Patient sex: M
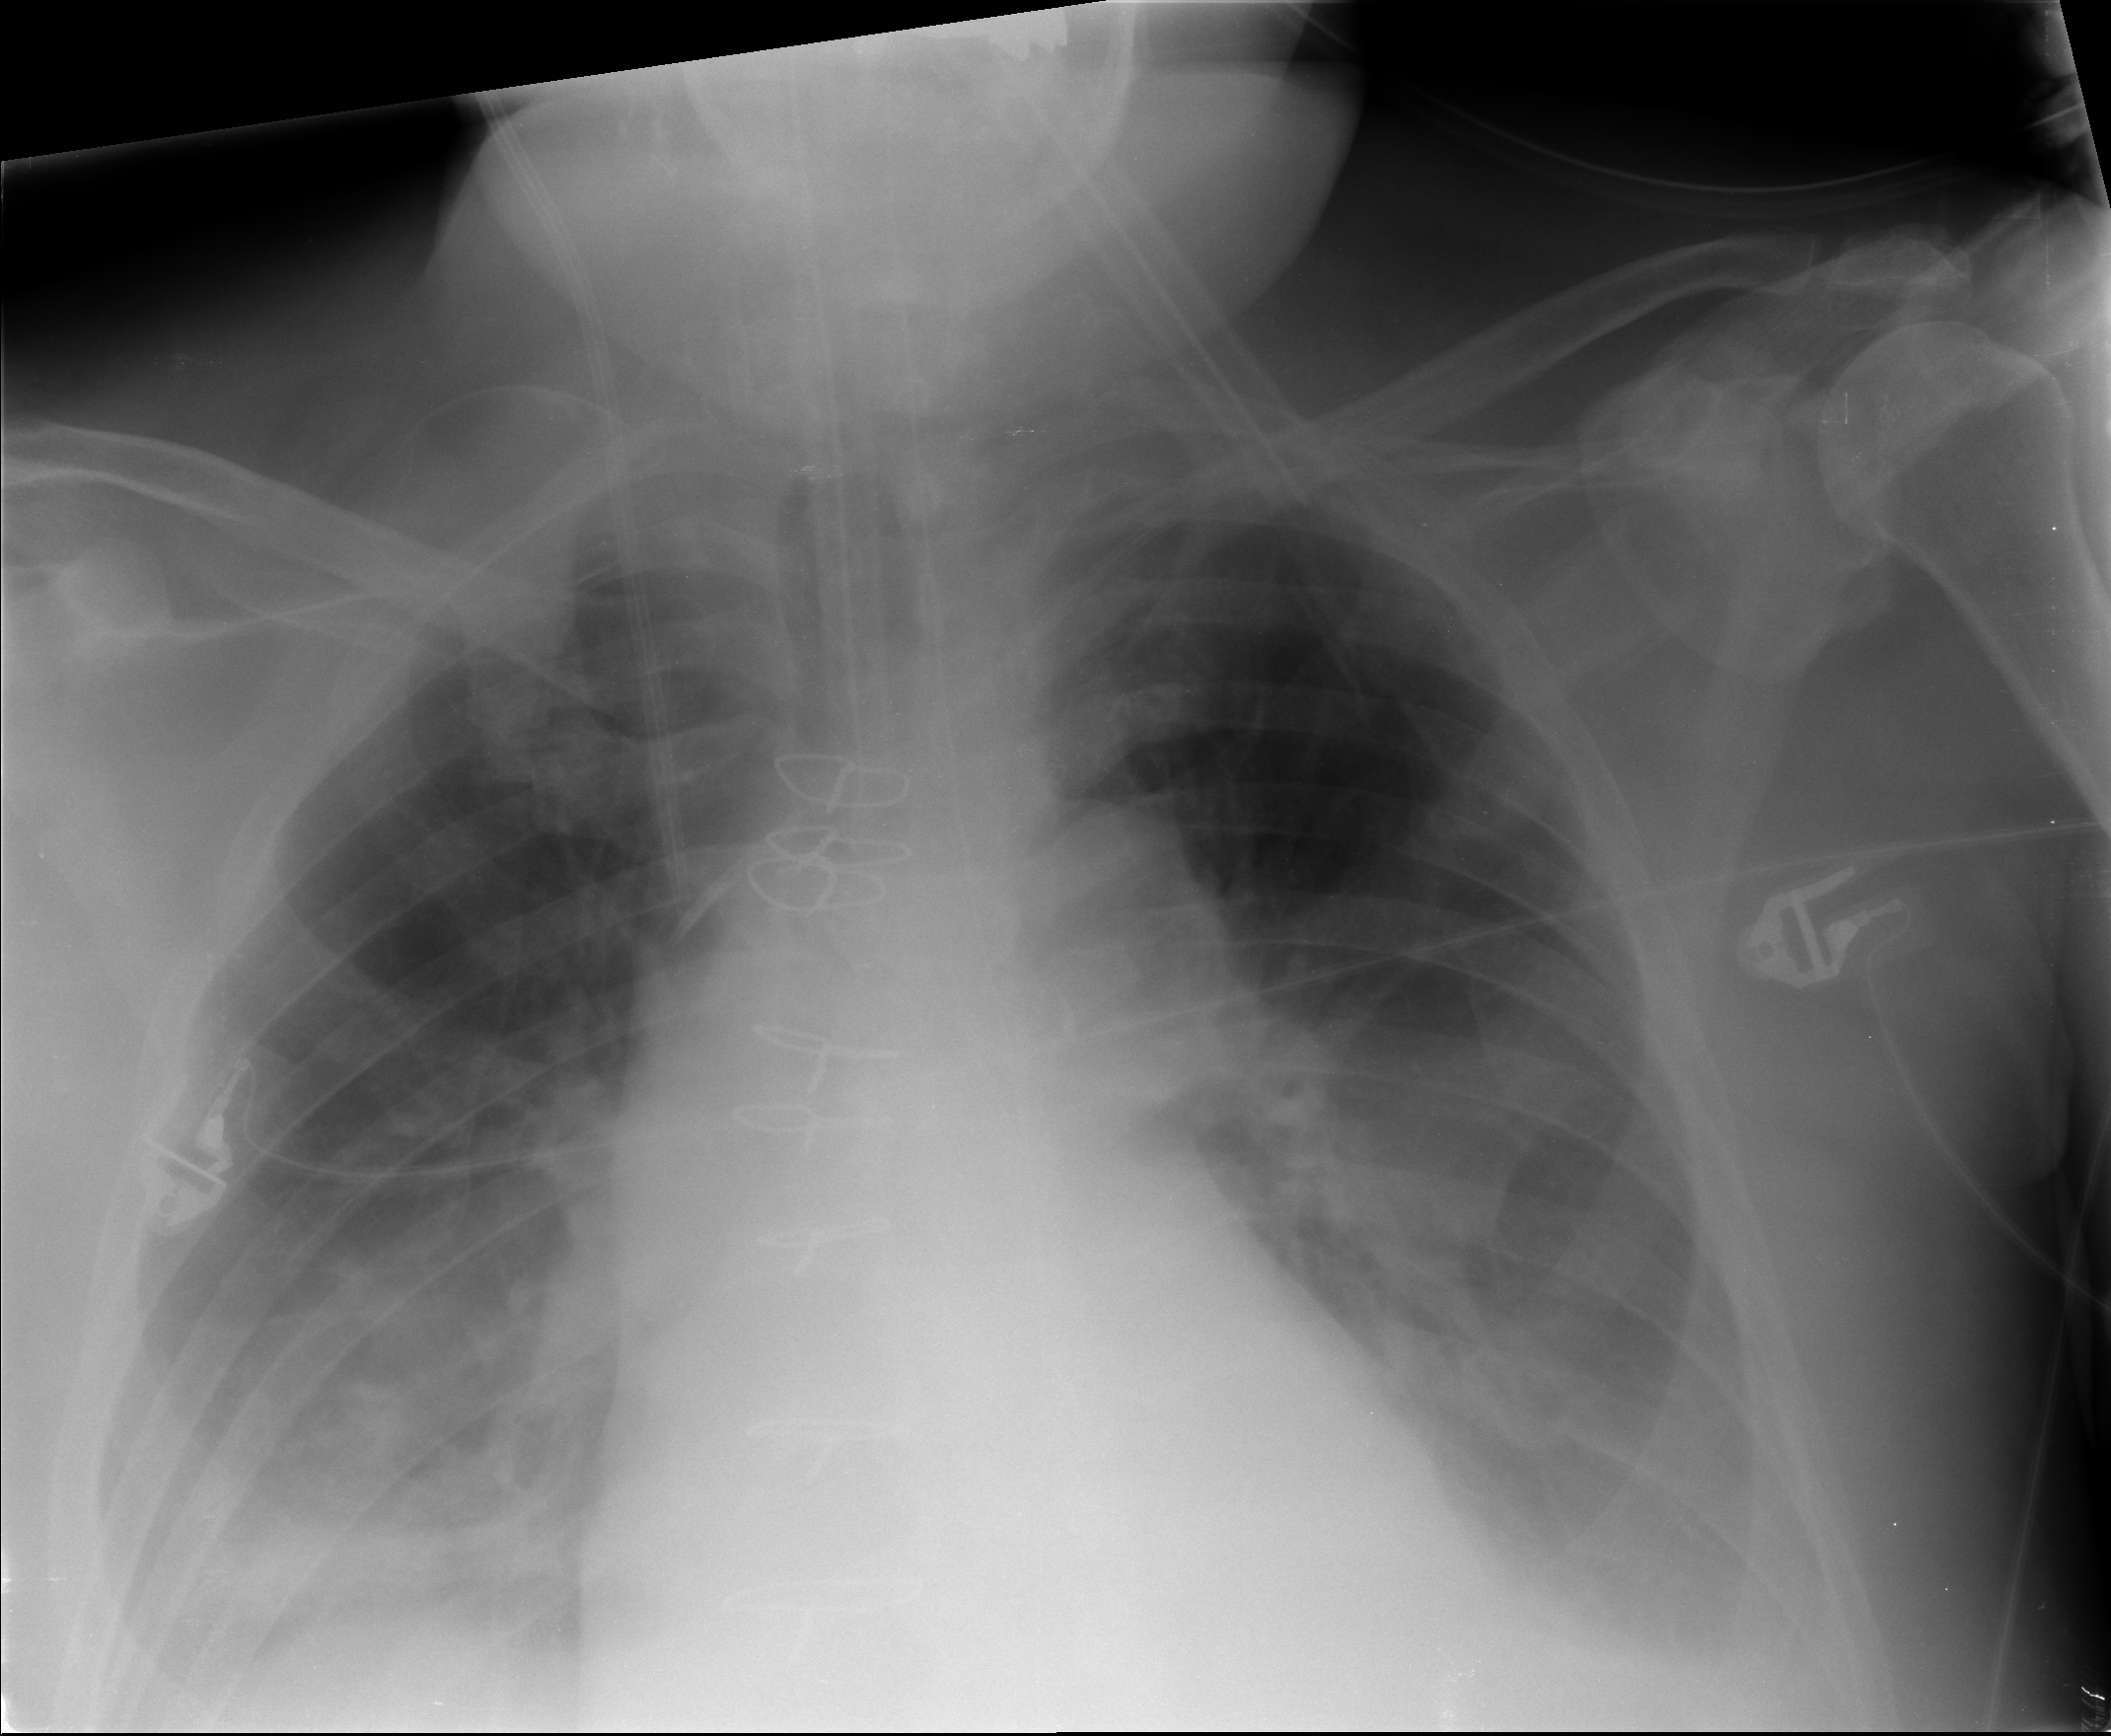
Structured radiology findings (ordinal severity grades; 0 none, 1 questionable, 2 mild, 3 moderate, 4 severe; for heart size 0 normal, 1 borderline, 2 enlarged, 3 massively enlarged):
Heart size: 2
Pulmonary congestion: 0
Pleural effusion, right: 2
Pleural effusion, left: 3
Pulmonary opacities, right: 0
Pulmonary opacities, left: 0
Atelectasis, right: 2
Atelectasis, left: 2